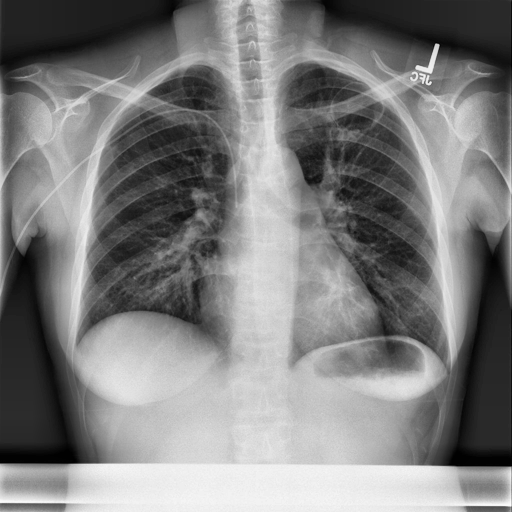
Finding: NORMAL